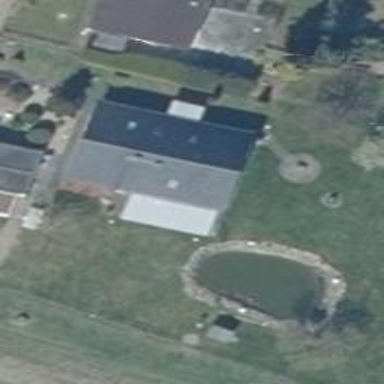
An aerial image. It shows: Building with gabled roof.